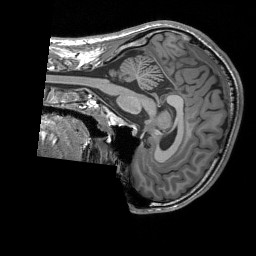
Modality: T1w
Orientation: sagittal
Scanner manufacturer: siemens
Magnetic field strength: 3 T
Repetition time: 1.76 s
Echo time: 0.0022 s